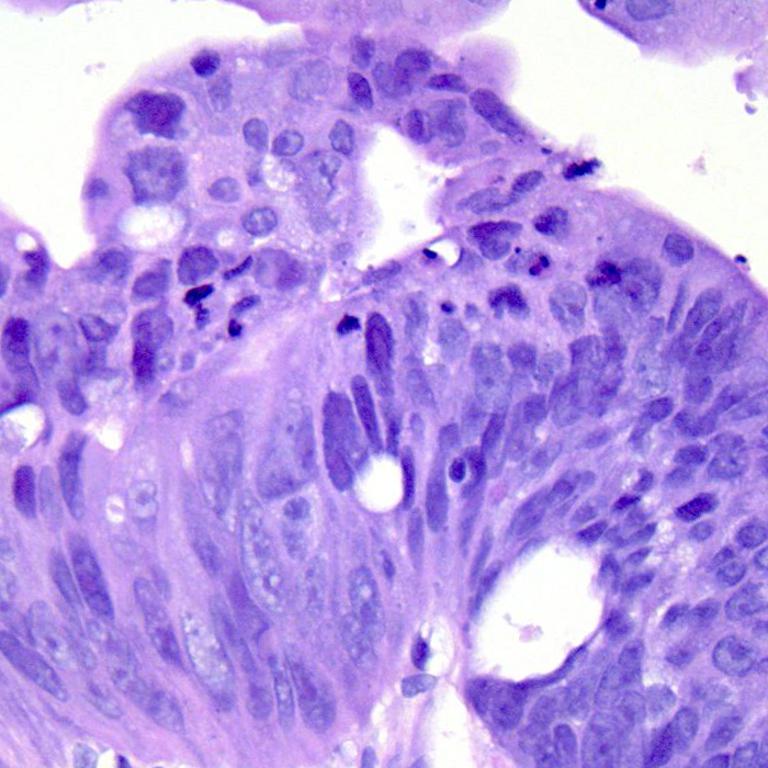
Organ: colon
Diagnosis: adenocarcinomas